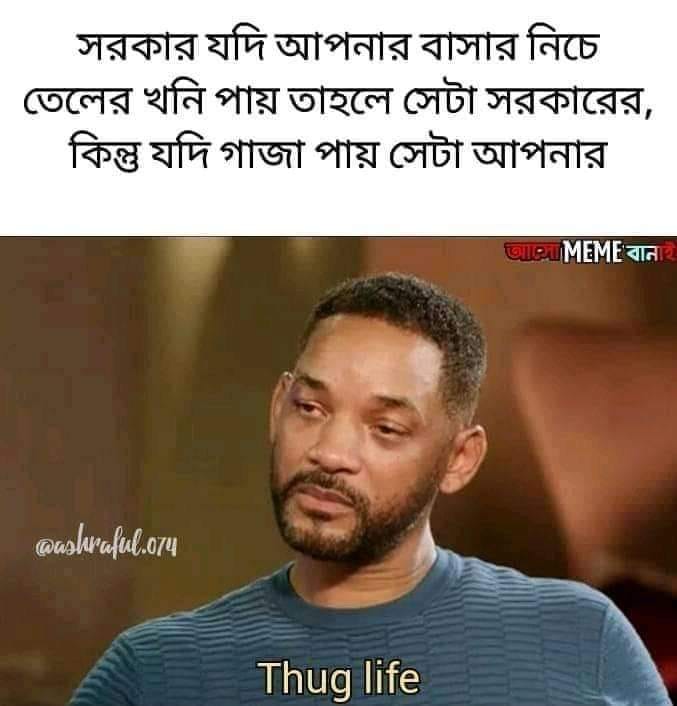
Caption: সরকার যদি আপনার বাসার নিচে তেলের খনি পায় তাহলে সেটা সরকারের্‌ কিন্তু যদি গাঁজা পায় সেটা আপনার       Thug life
Label: hate